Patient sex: M
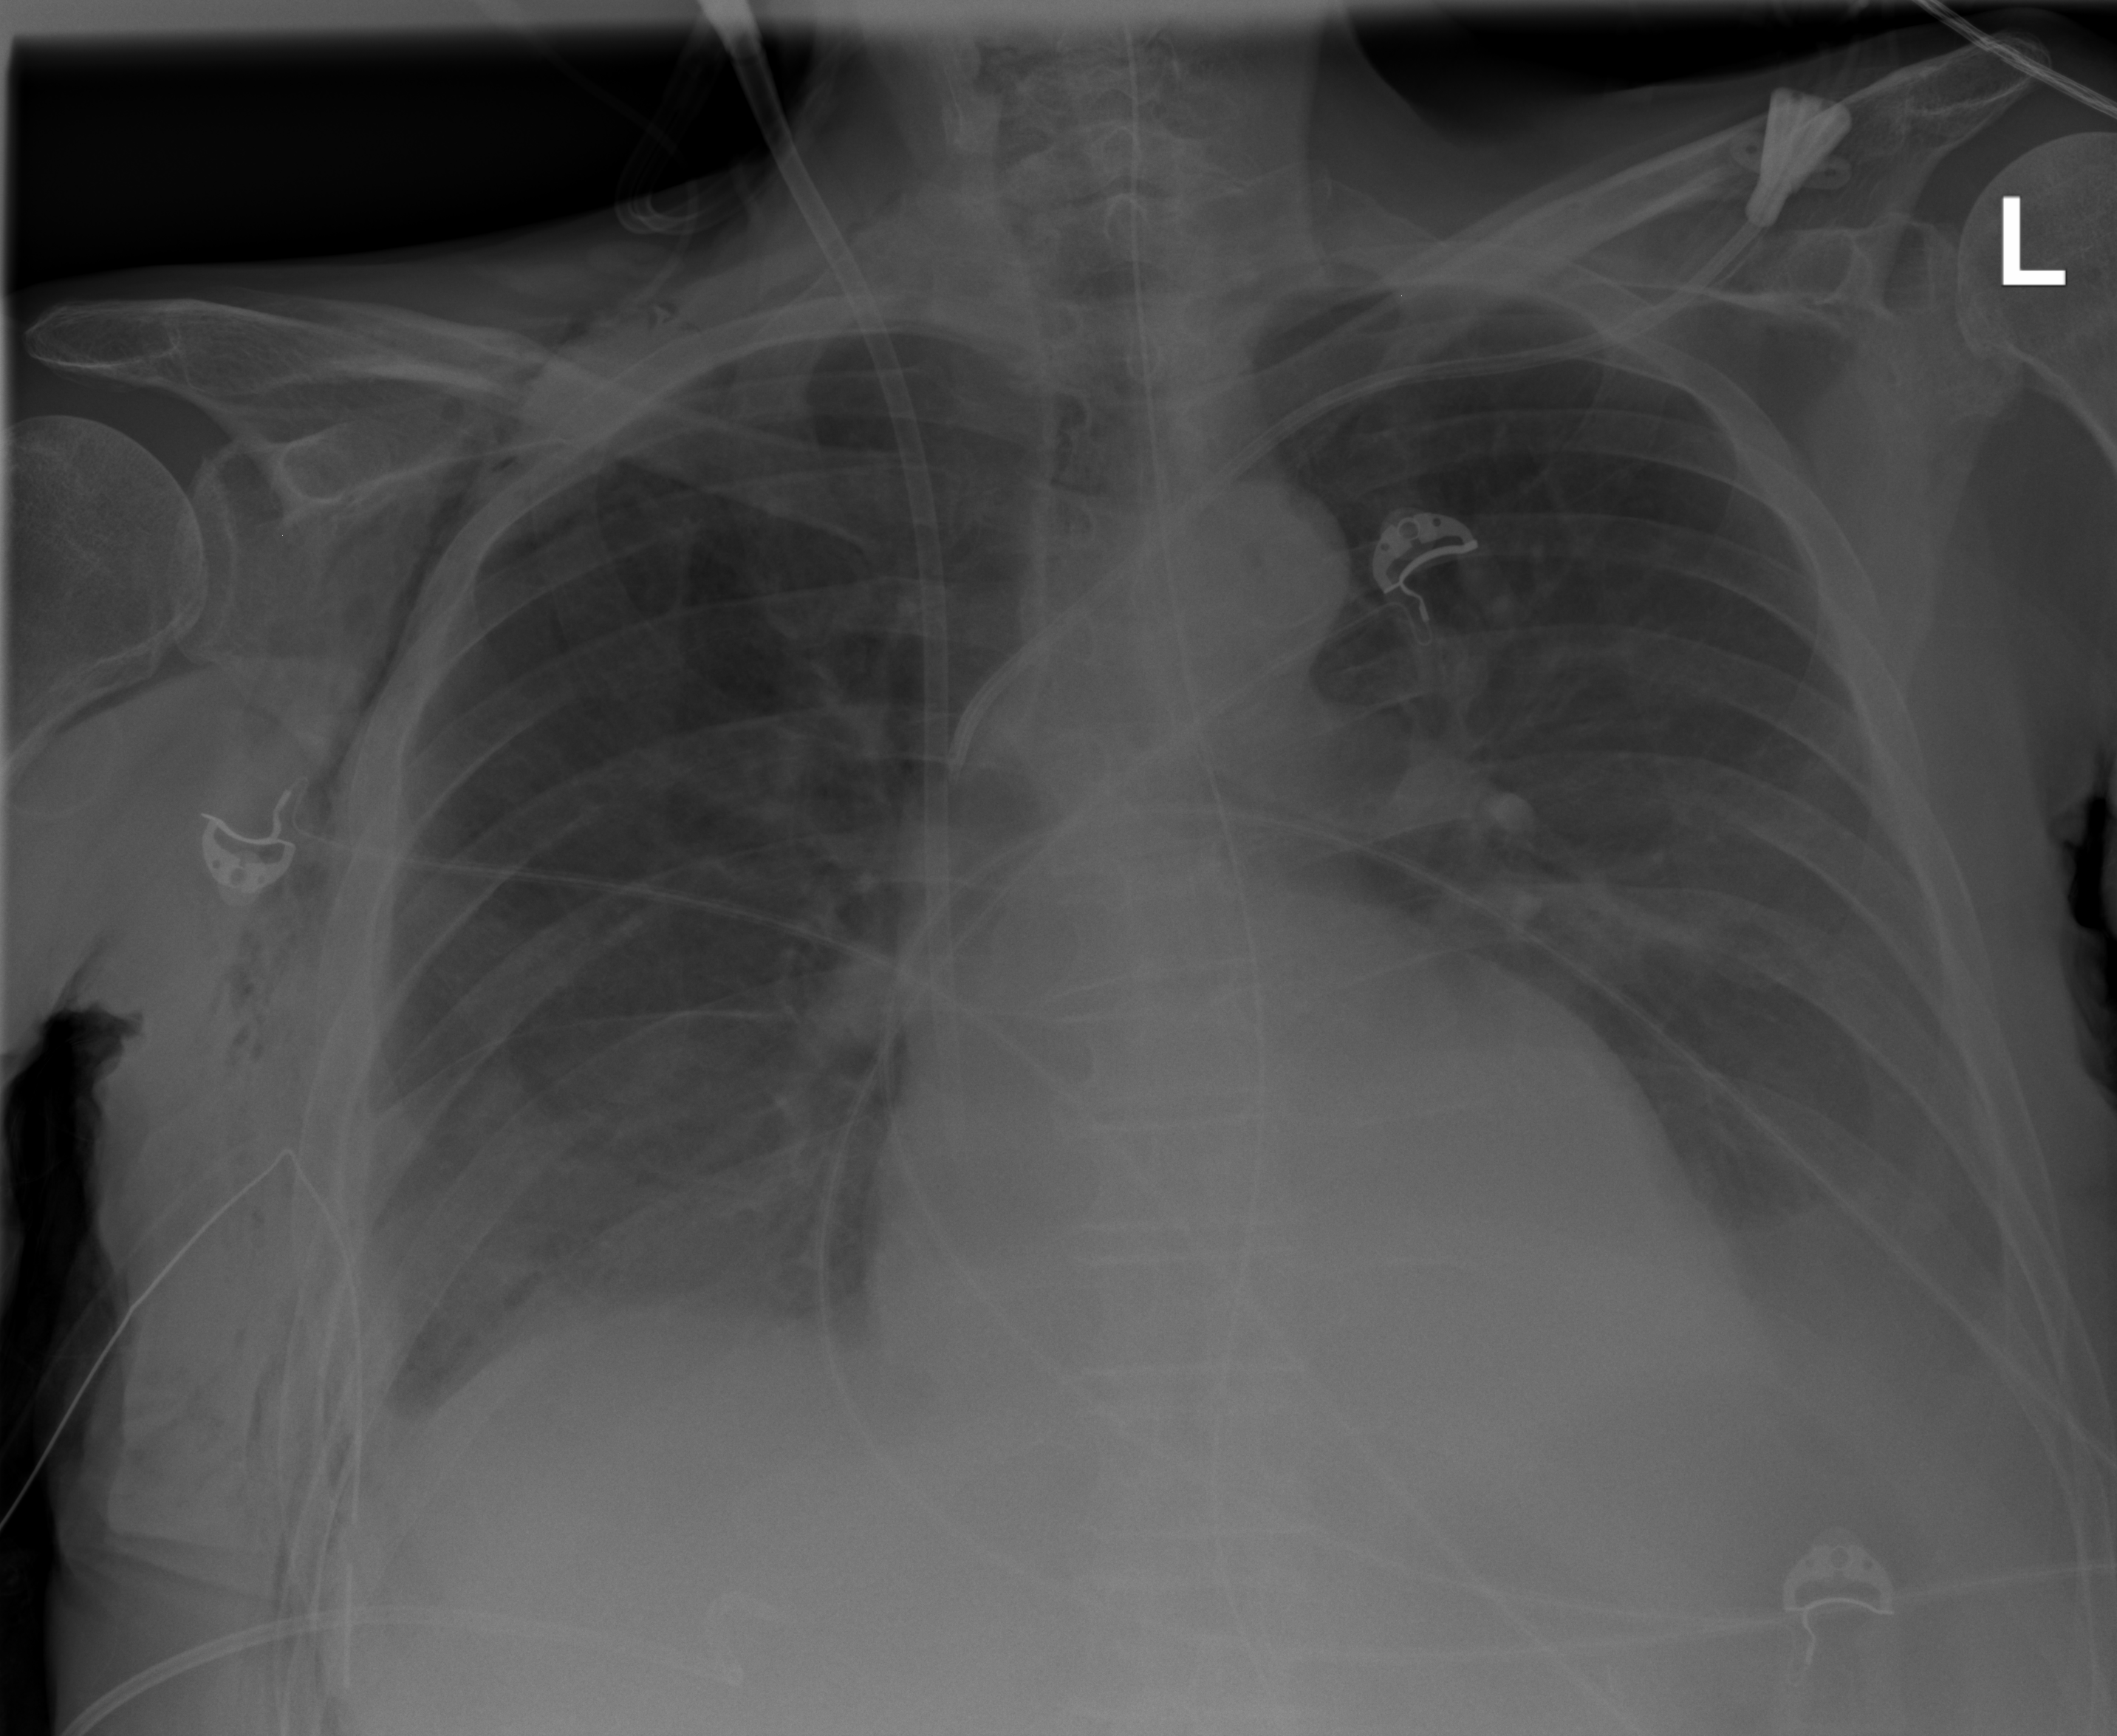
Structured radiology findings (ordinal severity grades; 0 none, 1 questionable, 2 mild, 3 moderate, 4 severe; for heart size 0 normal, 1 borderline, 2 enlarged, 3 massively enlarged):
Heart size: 2
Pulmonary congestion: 1
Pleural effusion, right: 2
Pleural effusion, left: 2
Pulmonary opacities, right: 0
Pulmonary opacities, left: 0
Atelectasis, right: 2
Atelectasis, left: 2